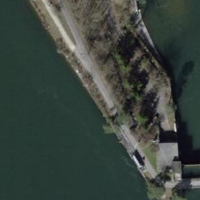
EUNIS habitat code: 15
Species observed at this site:
Milvus milvus
Podiceps cristatus
Turdus merula